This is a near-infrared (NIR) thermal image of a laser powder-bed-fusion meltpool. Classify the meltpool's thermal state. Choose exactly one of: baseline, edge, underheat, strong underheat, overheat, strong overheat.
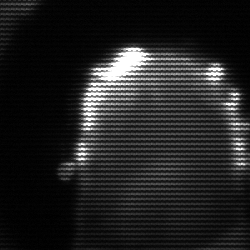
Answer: baseline